Question: I use 'MBProgressHUD' showWhileExecuting to query some data from network,but the 'MBProgressHUD' is not center sometimes

on pictures(red number):
loading displayed on left top and the backgound displayed at center.
1.loading display is not on background of MBProgressHUD
2.just show a background that doesn't contain loading
'''
-(void)viewDidLoad
{
//other code ...
mb = [[MBProgressHUD alloc] initWithView:self.navigationController.view];
// --> i try which causes also an error
//[[MBProgressHUD alloc] initWithWindow:self.view.window];
// --> error too
//[[MBProgressHUD alloc] initWithView:self.view];
mb.labelText = @"loding city...";
[self.navigationController.view addSubview:mb];
[mb showWhileExecuting:@selector(queryCity:)
onTarget:self
withObject:[NSNumber numberWithInt:1]
animated:YES];
}
-(void)queryCity:(NSNumber*)flag
{
//query some data from network.
}
'''
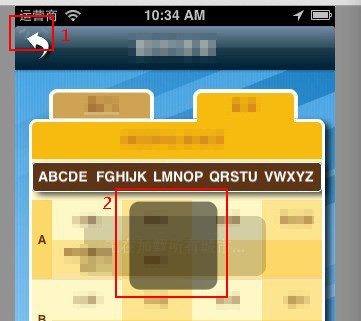
Answer: i find this problem.
when MBProgressHUD cleanup it will lost rect.
'''
- (void)cleanUp {
taskInProgress = NO;
//changed by zt9788 2012-12-26
//comment this line to fix it.
//self.indicator = nil;
#if !__has_feature(objc_arc)
[targetForExecution release];
[objectForExecution release];
#else
targetForExecution = nil;
objectForExecution = nil;
#endif
[self hide:useAnimation];
'''
}